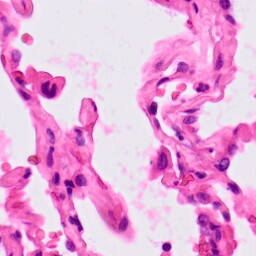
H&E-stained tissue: Lung